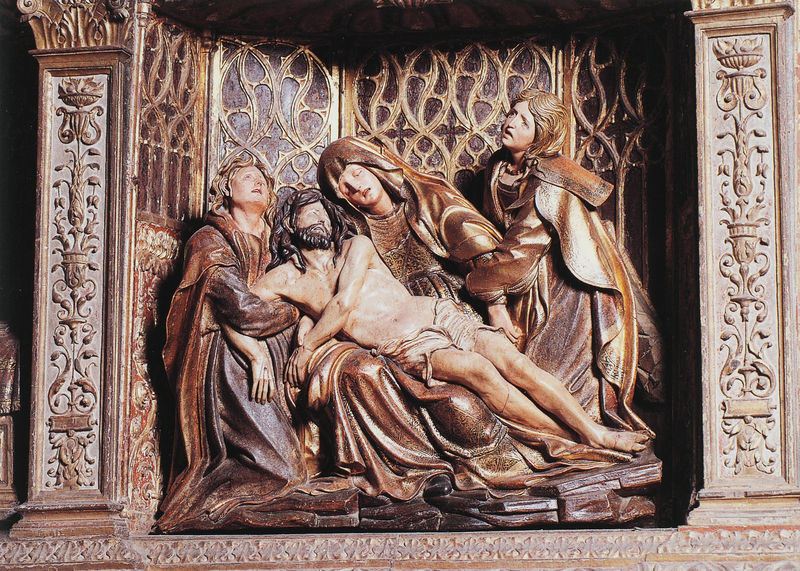
Titel: Beweinung Christi
Künstler: Diego de Siloé
Institution: Santiago de la Puebla (Salamanca), Kirche Santiago Apostol (Jakobus)
Schlagwörter: gruppe, hand, körper, nackt, braun, brust, fenster, holz, stützen, säulen, weiss, schleier, muster, bart, falten, johannes, kleidung, rahmen, tod, tot, trauer, kirche, gold, haare, pflanzen, gotik, beine, schärpe, relief, rand, figuren, ornamente, nagel, nische, lendentuch, weinen, gebet, salbung, altar, schnitzerei, christus, grab, jesus, pieta, sterben, leiden, ster, heilige, maria, madonna, magdalena, maria magdalena, marie, tränen, anna, kapitel, spätgotik, flamboyant, jammern, beweinen, koftuch, angezogen, magdala, ugpieta, sternben, jesus trauer tod bibel holzschnitzerei